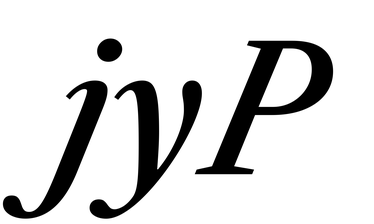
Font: LibreCaslonText-Italic_Medium_Italic